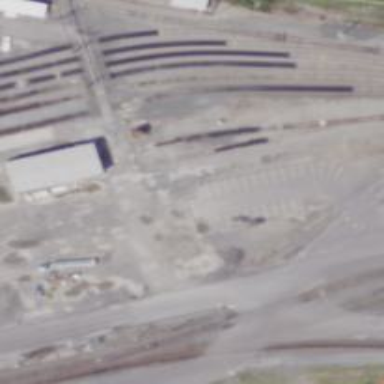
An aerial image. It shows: Railway yard in service.